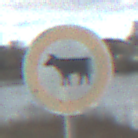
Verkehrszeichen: VerbotViehtrieb
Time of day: SunriseSunset
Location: Outdoor (RoadRail)
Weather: PartlyCloudy
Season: NotSpecified
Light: Natural